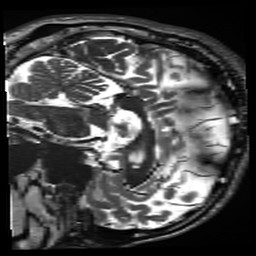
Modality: inplaneT2
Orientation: sagittal
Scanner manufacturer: siemens
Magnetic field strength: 3 T
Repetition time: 11 s
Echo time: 0.059 s